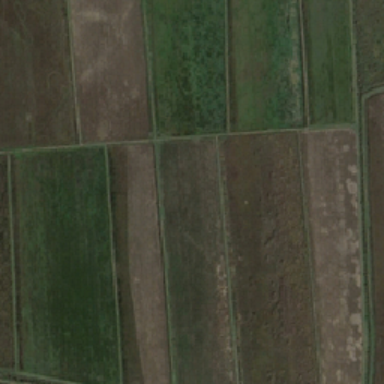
There are a lot of green farmlands in the land .